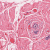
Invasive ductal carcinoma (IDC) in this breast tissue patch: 0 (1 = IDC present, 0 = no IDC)